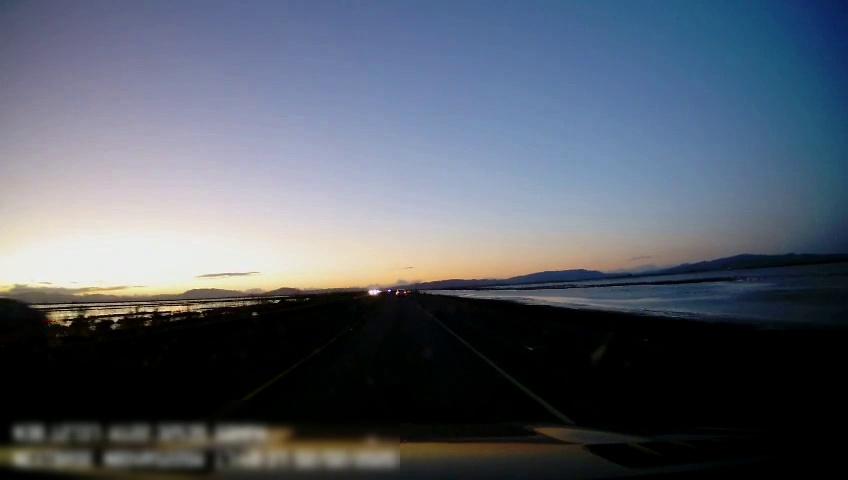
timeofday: Dusk/Dawn/Twilight
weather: Sunny
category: Drivable Space
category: Vehicles | SUV
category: Vehicles | Car
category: Lanes | Current Lane
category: Lanes | Current Lane